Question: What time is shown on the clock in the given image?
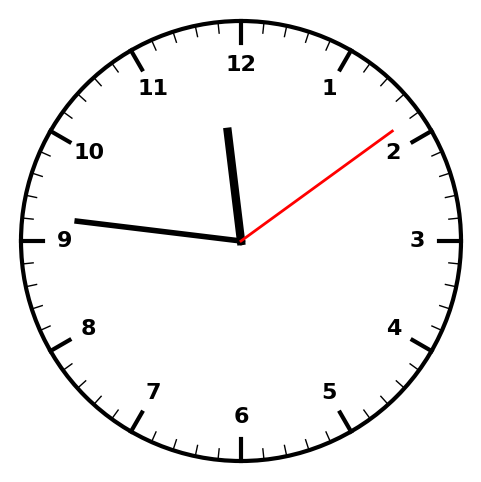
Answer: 11:46:09